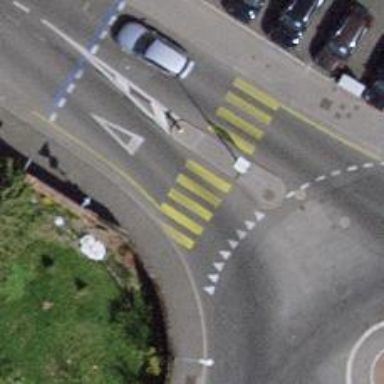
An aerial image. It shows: Uncontrolled zebra crossing on the road.